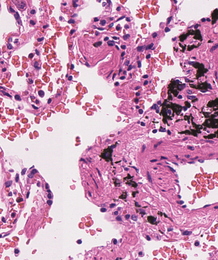
Tumor epithelial tissue: no
Tumor-associated stroma tissue: no
Normal tissue: yes